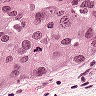
Metastatic tissue present: yes